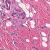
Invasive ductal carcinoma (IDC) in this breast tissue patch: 0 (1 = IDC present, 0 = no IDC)